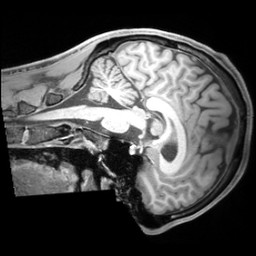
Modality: T1w
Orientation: sagittal
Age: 24
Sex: male
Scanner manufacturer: siemens
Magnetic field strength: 3 T
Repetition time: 1.97 s
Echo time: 0.00206 s